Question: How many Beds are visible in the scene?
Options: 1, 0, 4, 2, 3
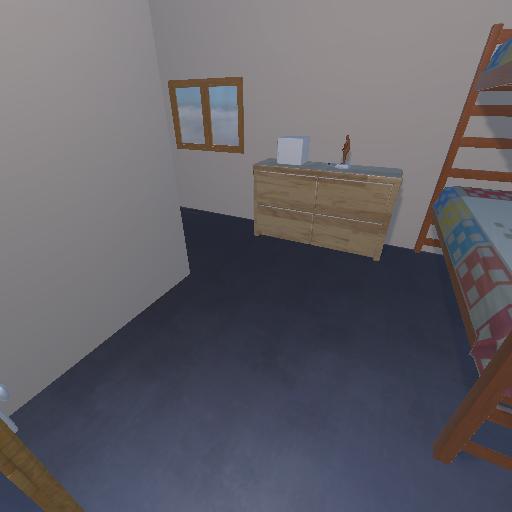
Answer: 1